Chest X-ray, PA view. Patient: 65 years old, sex M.
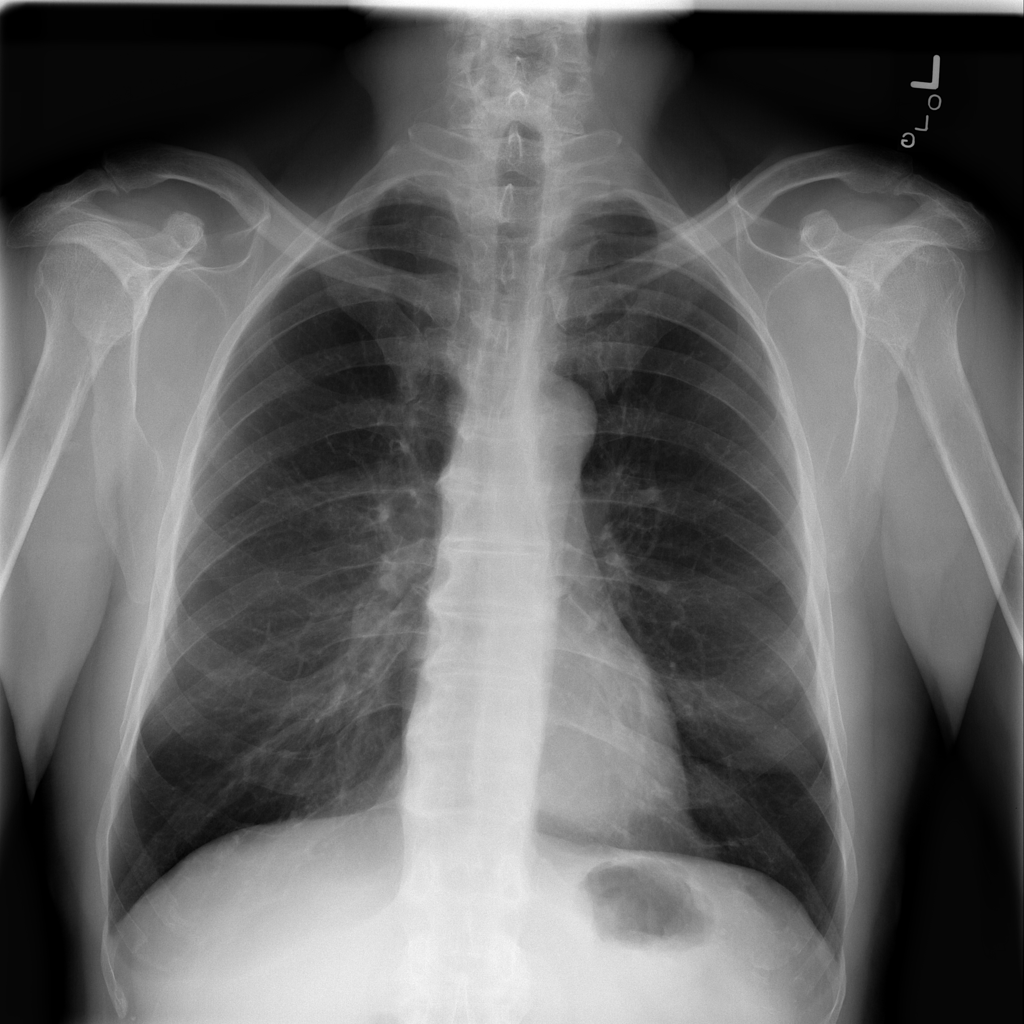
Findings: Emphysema